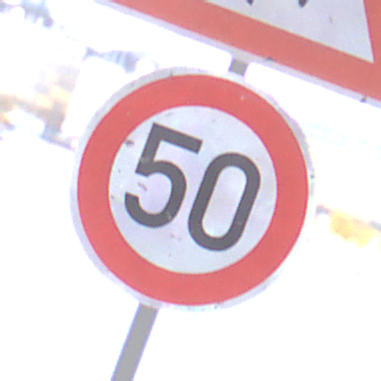
Verkehrszeichen: Geschwindigkeit50
Zusatzzeichen oben: FlugbetriebRechts
Umgebung: Outdoor, Urban
Tageszeit: MorningAfternoon
Wetter: Overcast
Licht: Natural
Jahreszeit: NotSpecified
Kontrast: LowContrast